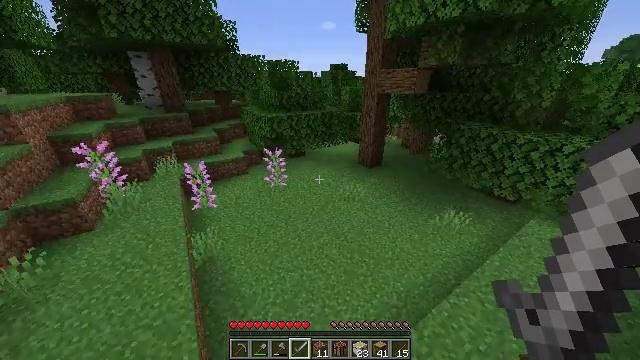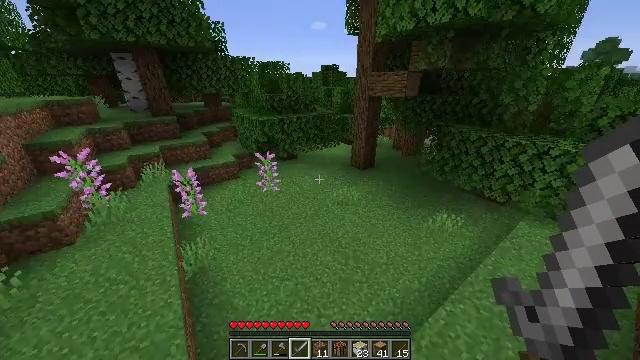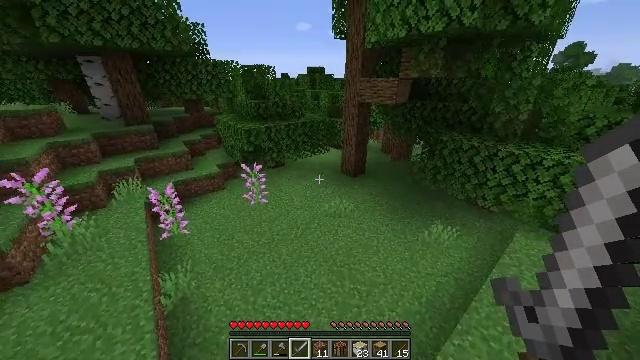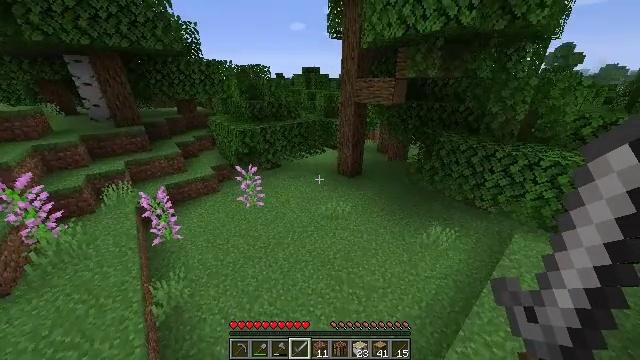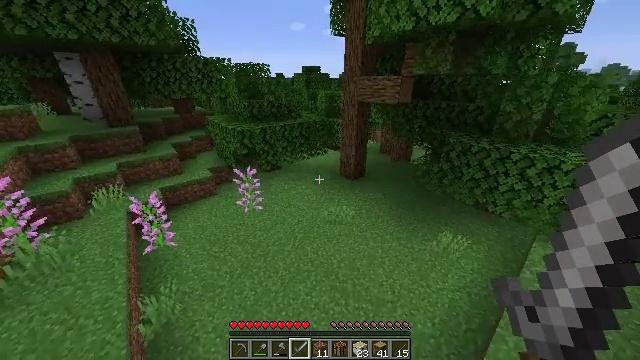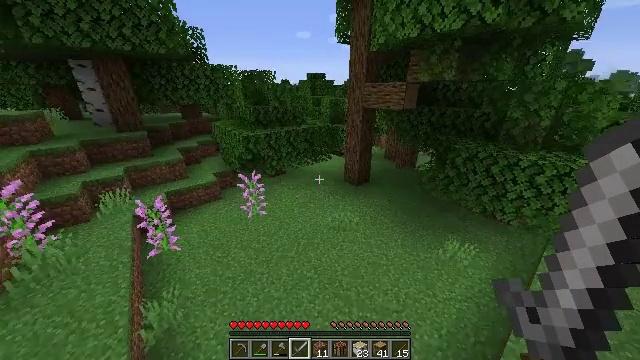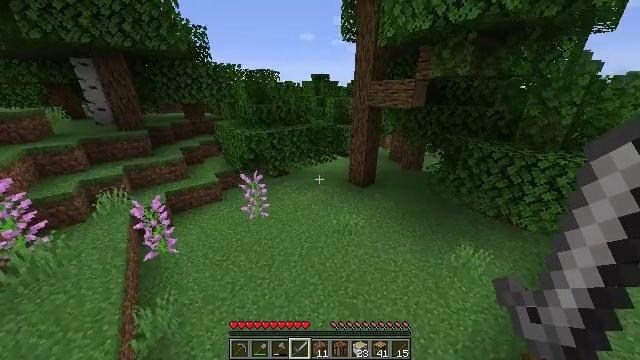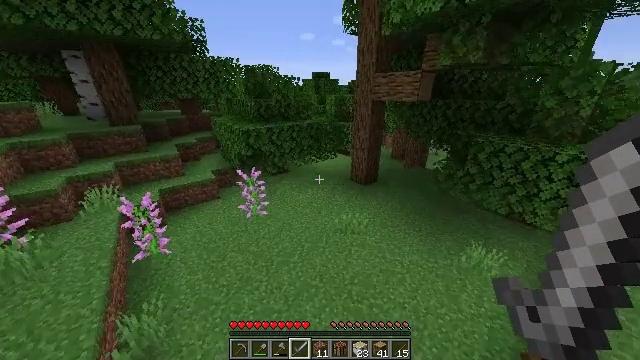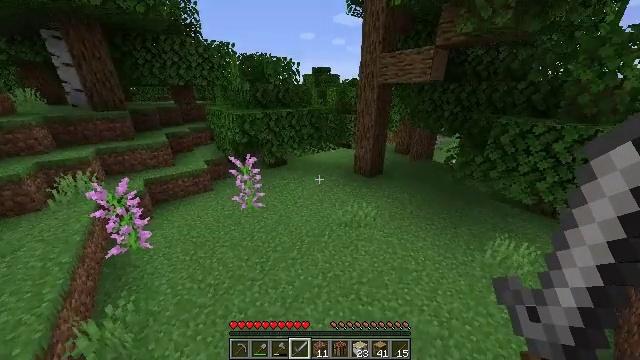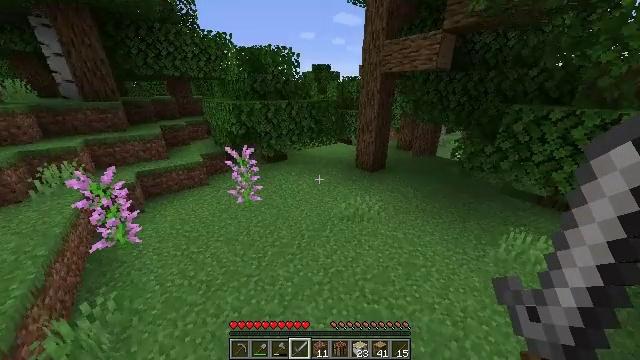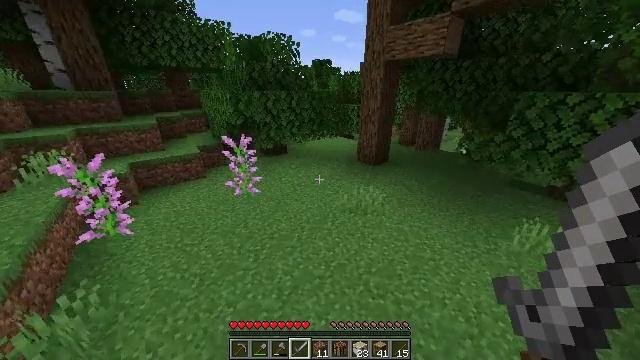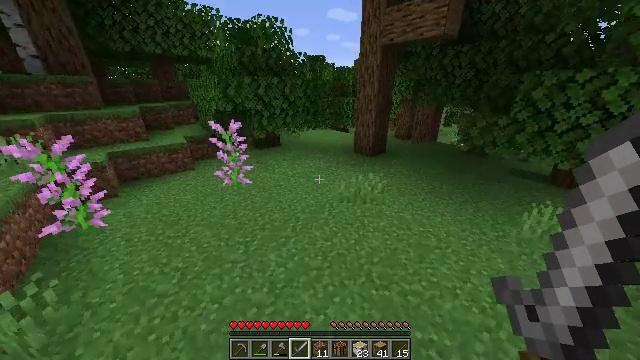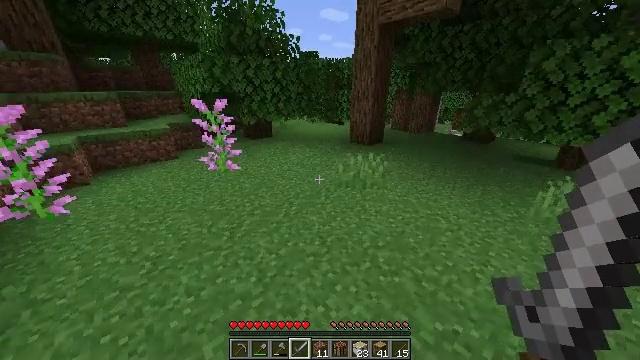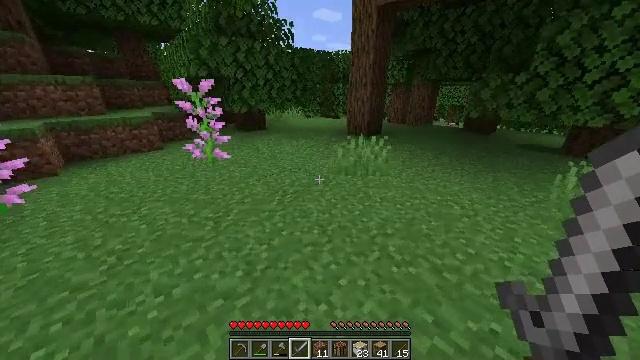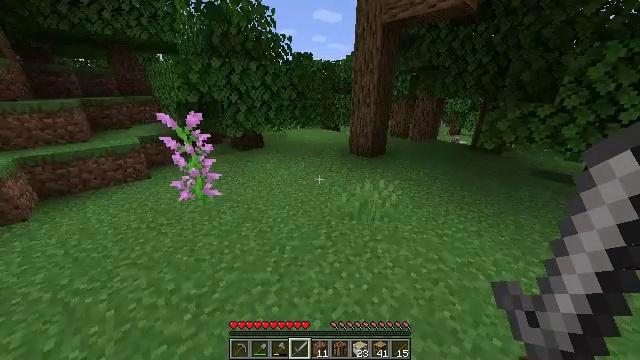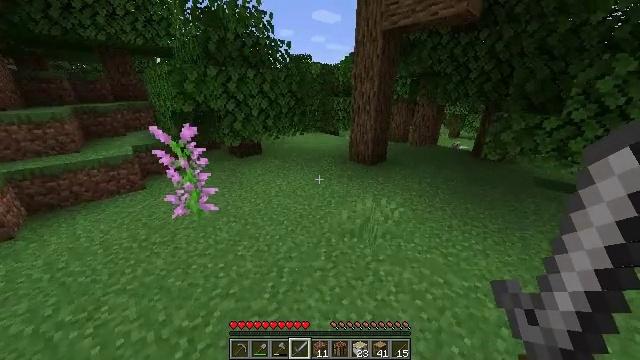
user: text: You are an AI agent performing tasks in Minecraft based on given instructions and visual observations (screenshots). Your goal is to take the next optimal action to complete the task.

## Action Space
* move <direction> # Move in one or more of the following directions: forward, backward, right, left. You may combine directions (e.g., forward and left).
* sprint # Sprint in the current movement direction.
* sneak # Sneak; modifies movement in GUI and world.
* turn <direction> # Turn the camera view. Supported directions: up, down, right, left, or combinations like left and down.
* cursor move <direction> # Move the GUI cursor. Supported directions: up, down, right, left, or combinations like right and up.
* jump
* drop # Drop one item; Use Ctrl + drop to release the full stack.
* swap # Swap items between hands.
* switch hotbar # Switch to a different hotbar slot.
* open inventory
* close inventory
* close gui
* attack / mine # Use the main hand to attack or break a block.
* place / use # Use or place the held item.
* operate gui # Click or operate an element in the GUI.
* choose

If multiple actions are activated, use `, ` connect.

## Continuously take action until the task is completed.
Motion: motion action
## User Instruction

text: Gather oak leaves by attacking.
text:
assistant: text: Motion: move forward, sprint, turn right, jump
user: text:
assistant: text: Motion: move forward, sprint, turn right, jump
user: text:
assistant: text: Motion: move forward, sprint, turn right, jump
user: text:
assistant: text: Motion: move forward, sprint, jump
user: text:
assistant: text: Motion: move forward, sprint, turn left and up, jump
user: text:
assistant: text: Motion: move forward, sprint, jump
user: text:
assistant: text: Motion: move forward, sprint, jump
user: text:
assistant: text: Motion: move forward, sprint, jump
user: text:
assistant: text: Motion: move forward, sprint, jump
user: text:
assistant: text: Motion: move forward, sprint, jump
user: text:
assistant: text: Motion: move forward, sprint, turn right, jump
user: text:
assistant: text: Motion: move forward, sprint, turn right, jump
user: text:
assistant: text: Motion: move forward, sprint, turn right, jump
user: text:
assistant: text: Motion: move forward, sprint, jump
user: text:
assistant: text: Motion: move forward, sprint, jump
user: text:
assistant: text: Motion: move forward, sprint, jump
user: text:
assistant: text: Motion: move forward, sprint, jump
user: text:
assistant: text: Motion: move forward, sprint, jump
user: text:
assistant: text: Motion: move forward, sprint, jump
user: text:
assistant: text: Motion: move forward, sprint, turn right, jump
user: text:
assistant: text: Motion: move forward, sprint, turn right, jump
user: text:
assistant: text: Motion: move forward, sprint, turn right, jump
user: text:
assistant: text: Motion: move forward, sprint, turn right, jump
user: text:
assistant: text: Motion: move forward, sprint, turn right, jump
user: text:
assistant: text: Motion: move forward, sprint, jump
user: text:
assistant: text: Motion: move forward, sprint, jump
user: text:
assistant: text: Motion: move forward, sprint, jump
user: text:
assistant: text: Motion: move forward, sprint, jump
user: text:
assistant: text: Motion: move forward, sprint, jump
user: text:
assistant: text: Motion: move forward, sprint, jump